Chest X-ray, AP view. Patient: 6 years old, sex M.
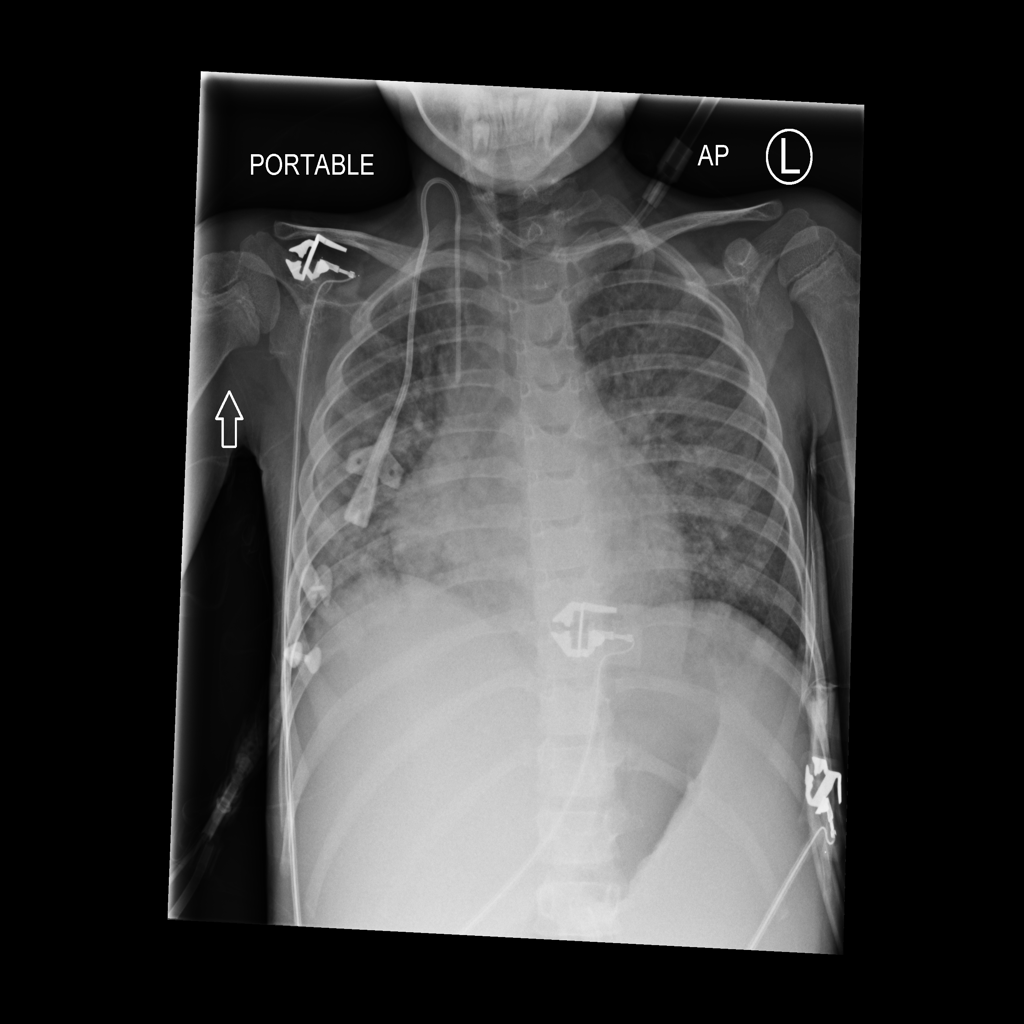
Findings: Consolidation, Nodule